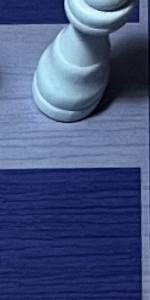
Label: Empty